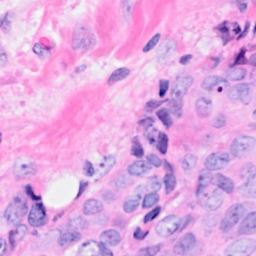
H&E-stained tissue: Breast